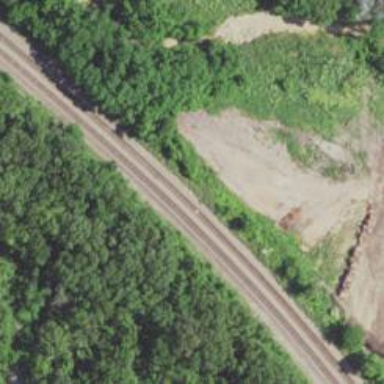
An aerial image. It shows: Railway siding with rails.